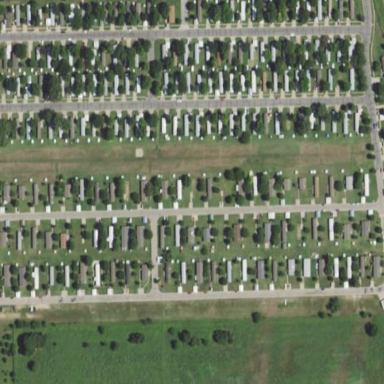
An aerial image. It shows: Residential area designated as trailer park.